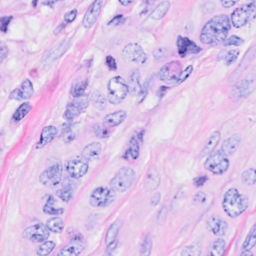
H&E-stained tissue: Breast